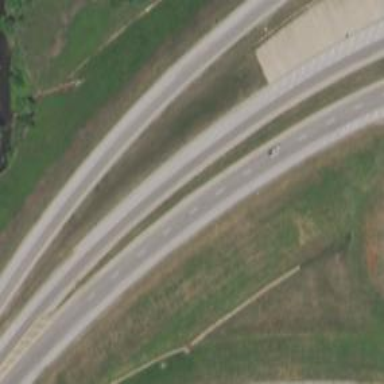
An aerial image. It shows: Trunk highway with expressway features.